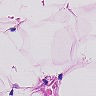
Metastatic tissue present: no